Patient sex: M
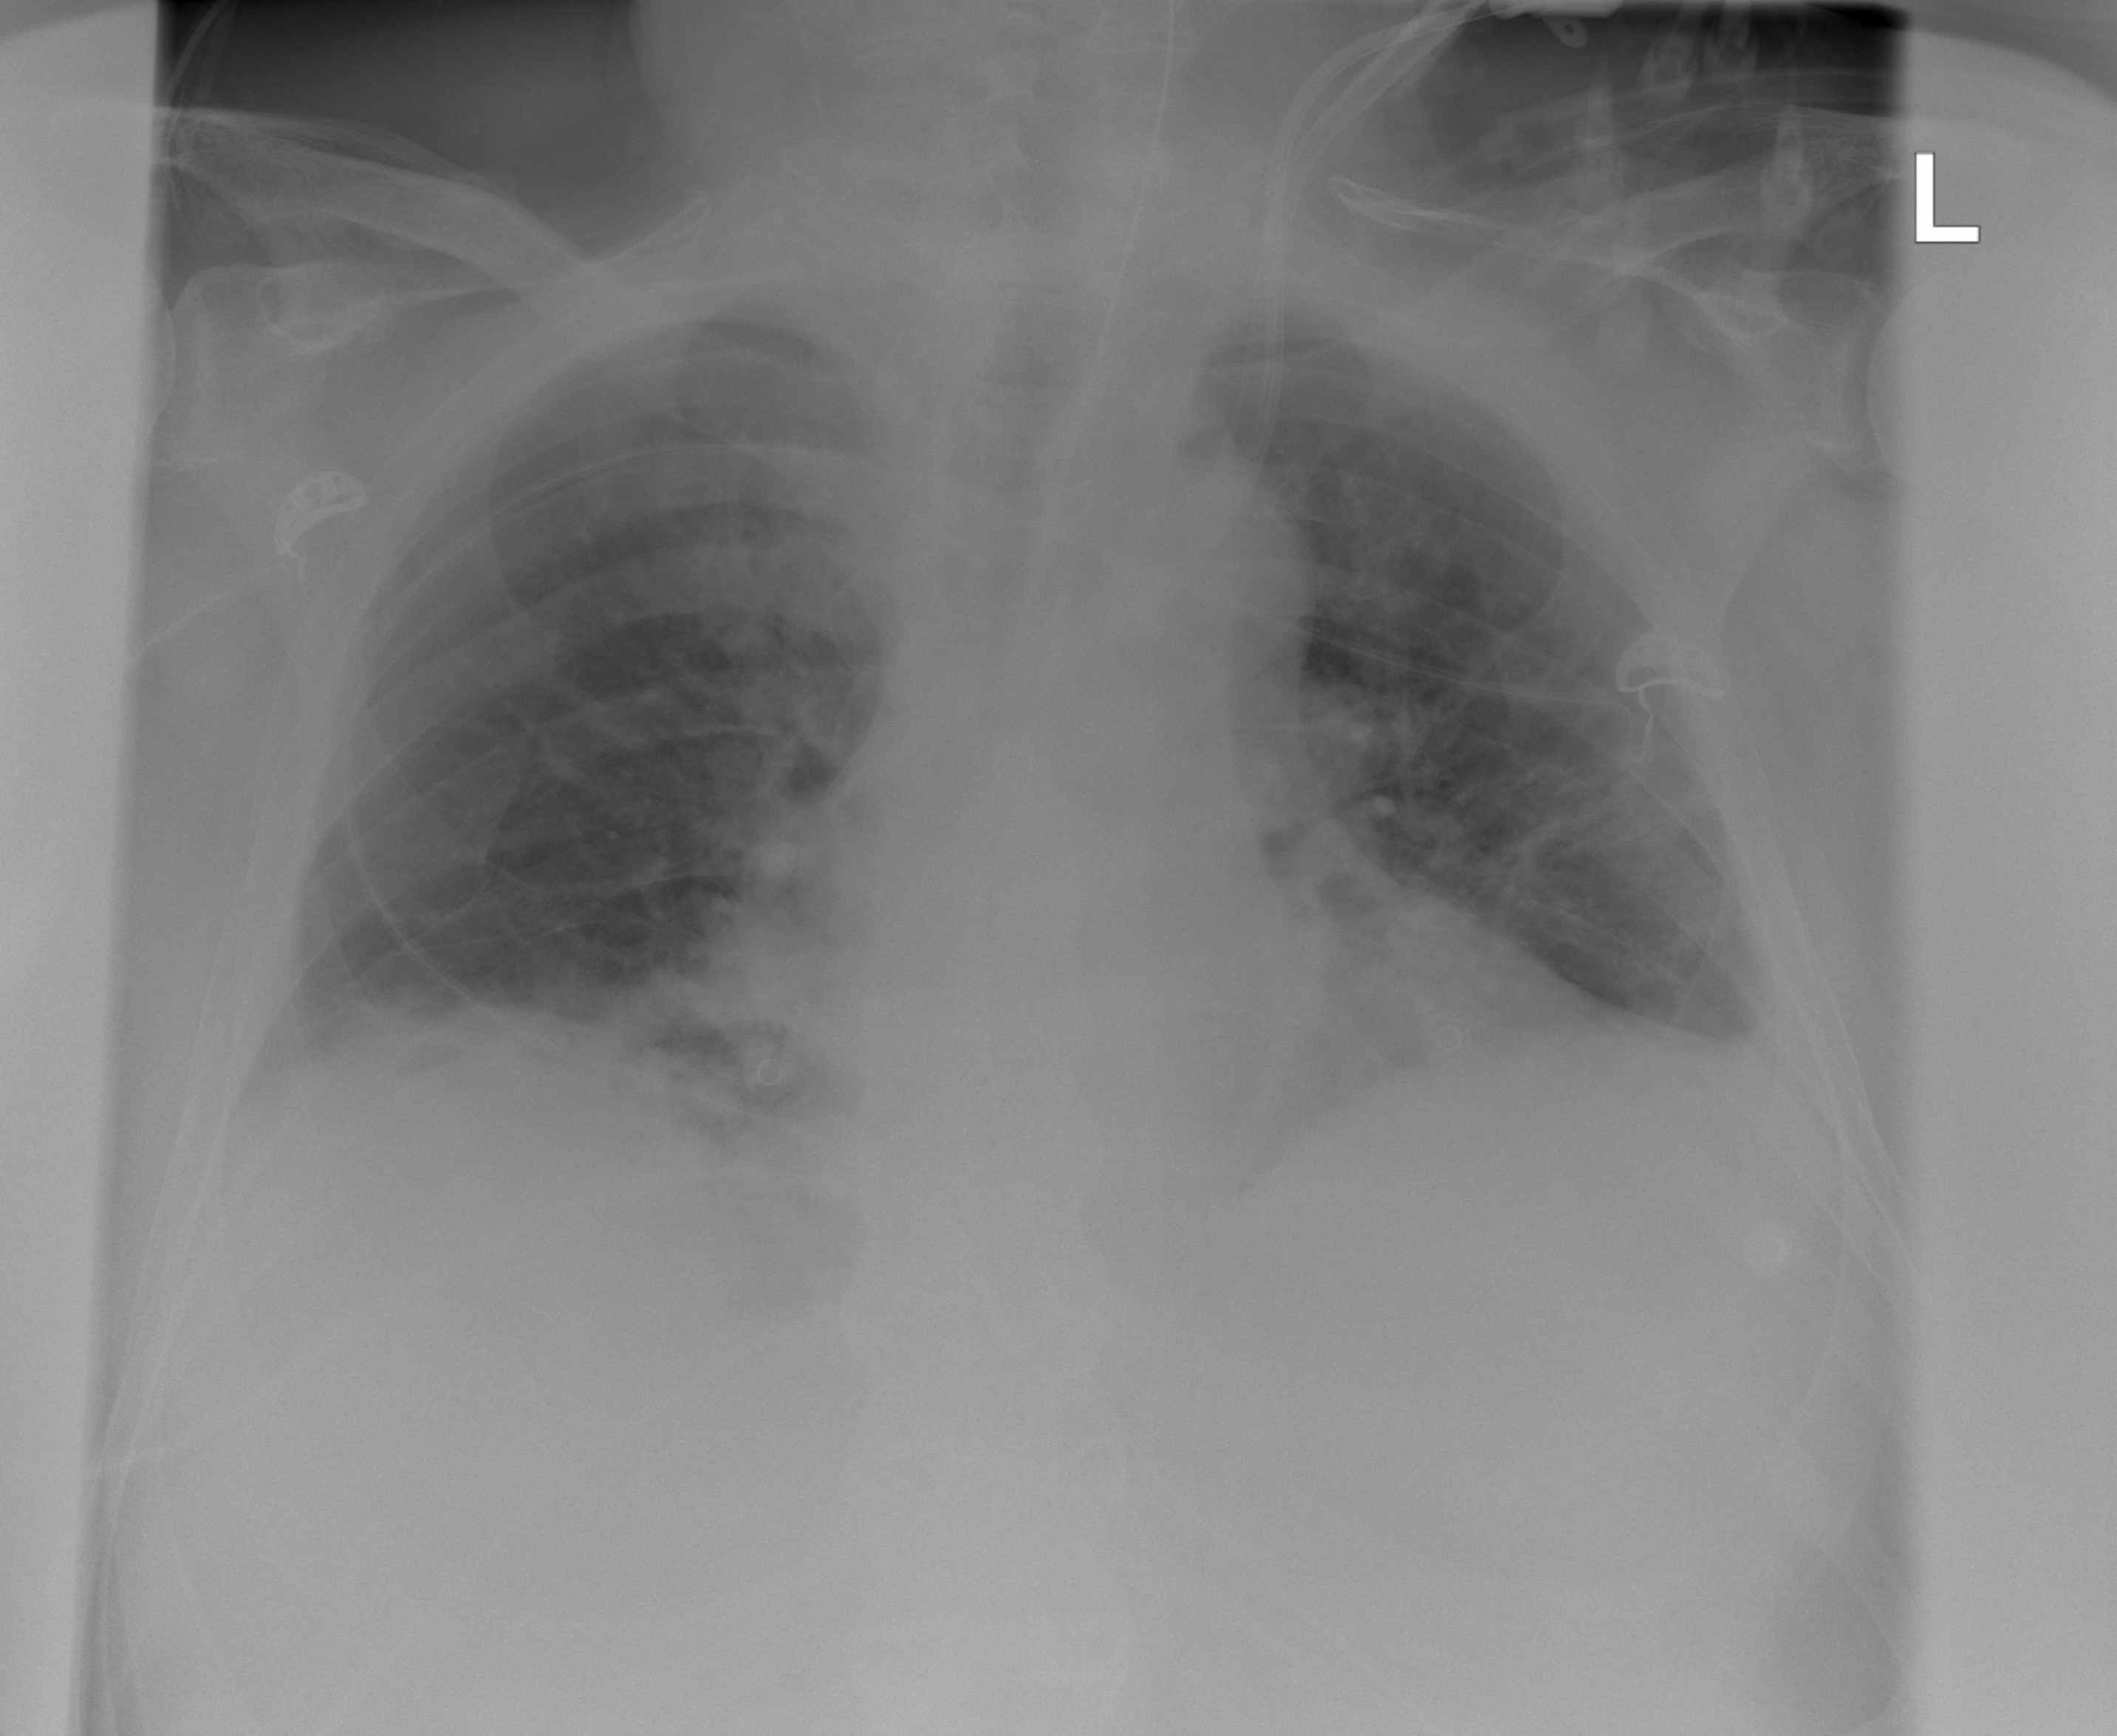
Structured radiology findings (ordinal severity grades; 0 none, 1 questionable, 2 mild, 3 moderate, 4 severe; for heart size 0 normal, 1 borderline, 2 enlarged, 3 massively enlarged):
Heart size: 2
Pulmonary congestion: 0
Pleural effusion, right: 2
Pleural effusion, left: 2
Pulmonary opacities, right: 2
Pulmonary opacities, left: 0
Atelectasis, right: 3
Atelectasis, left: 2